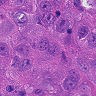
Metastatic tissue present: yes